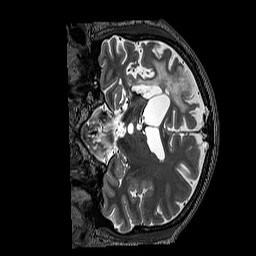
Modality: T2w
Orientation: coronal
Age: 56
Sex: male
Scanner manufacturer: siemens
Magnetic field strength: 3 T
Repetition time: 3.2 s
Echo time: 0.567 s